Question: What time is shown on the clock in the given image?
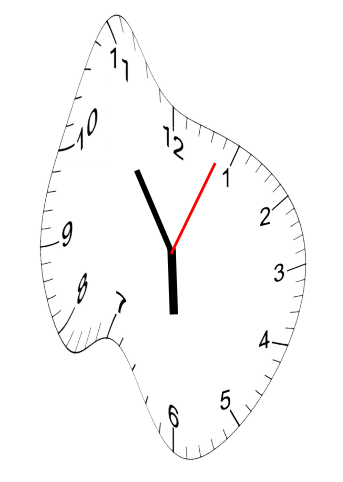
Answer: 05:54:04